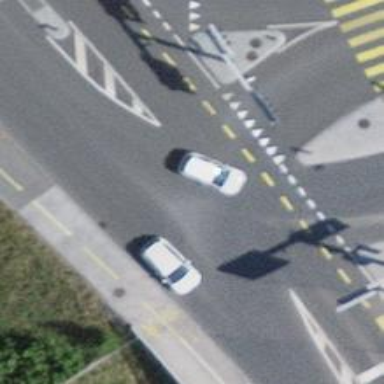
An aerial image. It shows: Secondary road with asphalt surface and designated cycle lane.